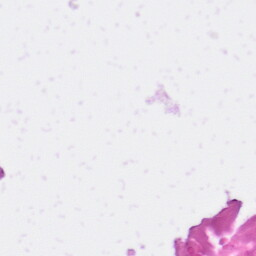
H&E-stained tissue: Skin